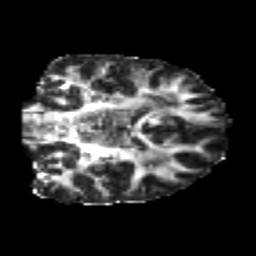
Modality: FA
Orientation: coronal
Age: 24
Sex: male
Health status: healthy
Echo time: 0.074 s